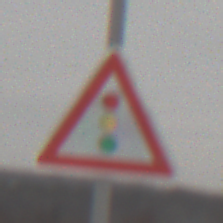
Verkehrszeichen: Lichtzeichenanlage
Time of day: MorningAfternoon
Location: Outdoor (Nature)
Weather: Overcast
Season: Winter
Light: Natural